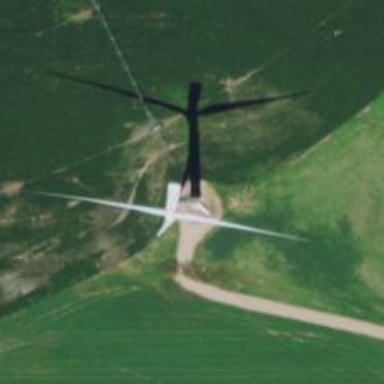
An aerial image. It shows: Wind generator with horizontal axis. The generator is wind turbine.